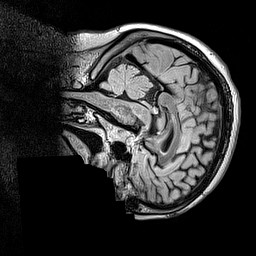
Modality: FLAIR
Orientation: sagittal
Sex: female
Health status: ill
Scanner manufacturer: siemens
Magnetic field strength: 3 T
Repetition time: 5 s
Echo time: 0.388 s